Question: I am getting error while doing gulp serve. I am pretty new to all this npm, bower and gulp/grunt stuff. So I was wondering what could be the possible reason for this error. Has anyone experienced this error before? I have attached the following screen-shot.
Thanks in advance!

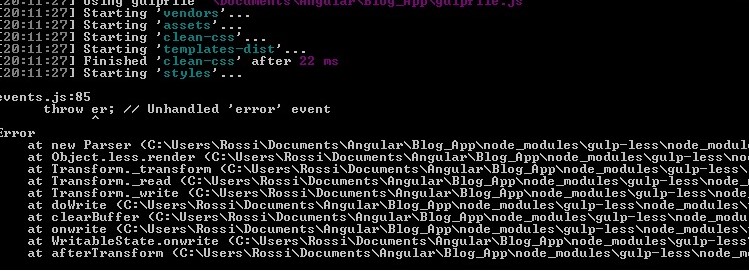
Answer: Alright, after digging deeper into this issue, I finally found the solution. It was the issue with gulp-less. What I did was bower uninstall gulp-less and then again did bower install gulp-less. It solved my problem. Also had to downgrade fontawesome to 4.2.0. I hope it helps other people out there. Cheers!